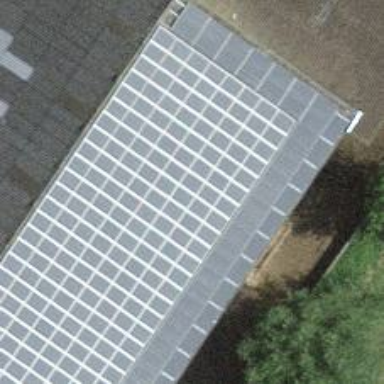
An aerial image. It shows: Solar power generator using photovoltaic method with solar photovoltaic panel types.